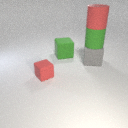
large gray rubber cube below large red rubber cylinder